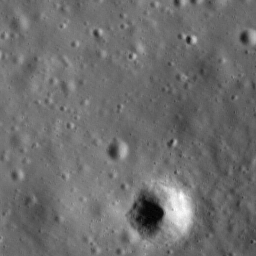
Host type: hard_negative
Lunar coordinates: latitude -18.907, longitude 147.291